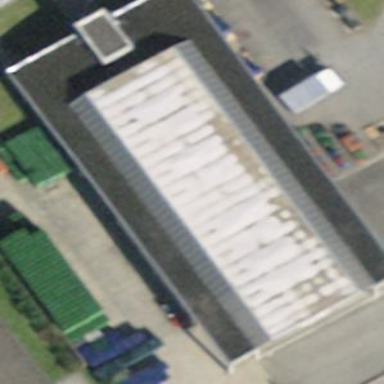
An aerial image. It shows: Commercial building.